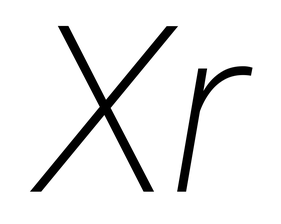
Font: Roboto-Italic_ExtraLight_Italic